Field crop: maize
Growth stage: 2
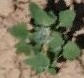
Species: chenopodium